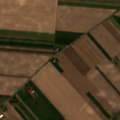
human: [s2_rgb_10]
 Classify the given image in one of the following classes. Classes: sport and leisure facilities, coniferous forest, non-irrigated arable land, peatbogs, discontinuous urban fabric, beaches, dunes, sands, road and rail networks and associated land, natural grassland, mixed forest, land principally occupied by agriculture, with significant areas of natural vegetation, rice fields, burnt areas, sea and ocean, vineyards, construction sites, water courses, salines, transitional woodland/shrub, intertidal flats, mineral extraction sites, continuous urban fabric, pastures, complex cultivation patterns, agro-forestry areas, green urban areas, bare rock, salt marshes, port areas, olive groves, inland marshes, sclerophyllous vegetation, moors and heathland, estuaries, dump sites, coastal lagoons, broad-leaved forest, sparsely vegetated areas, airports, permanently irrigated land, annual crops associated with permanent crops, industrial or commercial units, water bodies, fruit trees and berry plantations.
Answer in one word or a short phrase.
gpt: non-irrigated arable land